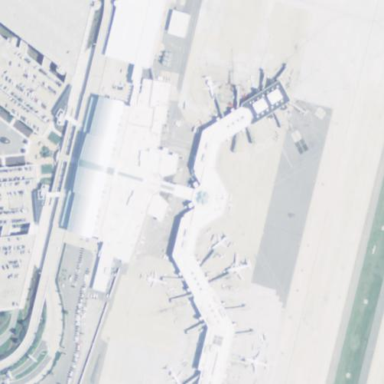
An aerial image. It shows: Apron at the airport.